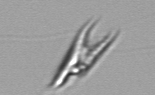
Label: Chrysochromulina_lanceolata